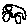
Label: car